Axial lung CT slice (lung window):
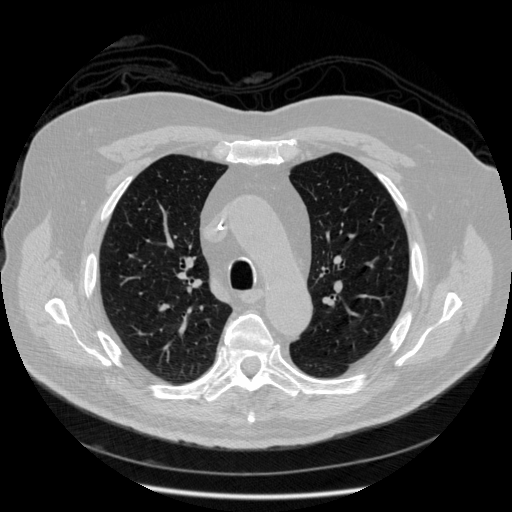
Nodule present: no